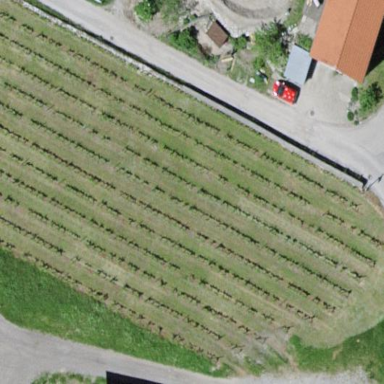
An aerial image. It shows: Vineyard growing grapes.